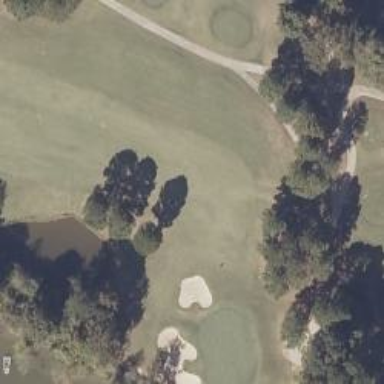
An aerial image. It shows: View of golf hole.